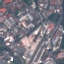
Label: Industrial